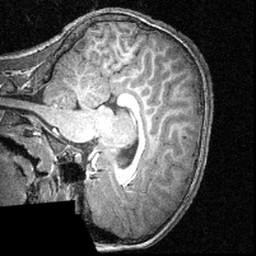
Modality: T1w
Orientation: sagittal
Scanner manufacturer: siemens
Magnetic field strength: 3 T
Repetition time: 1.57 s
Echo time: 0.00304 s